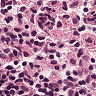
Metastatic tissue present: no